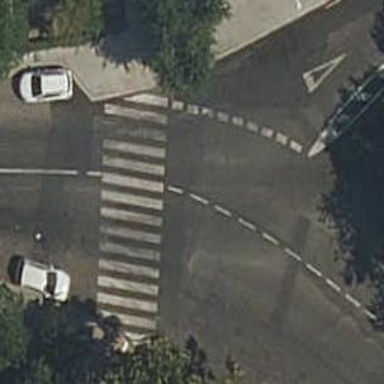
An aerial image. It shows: Uncontrolled zebra crossing on the road.